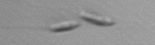
Label: Dinobryon